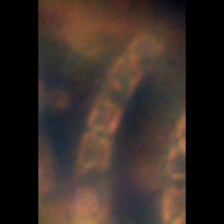
Taxon: Diatom_aggregate
Group: Diatoms